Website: apple
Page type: customer-info-address
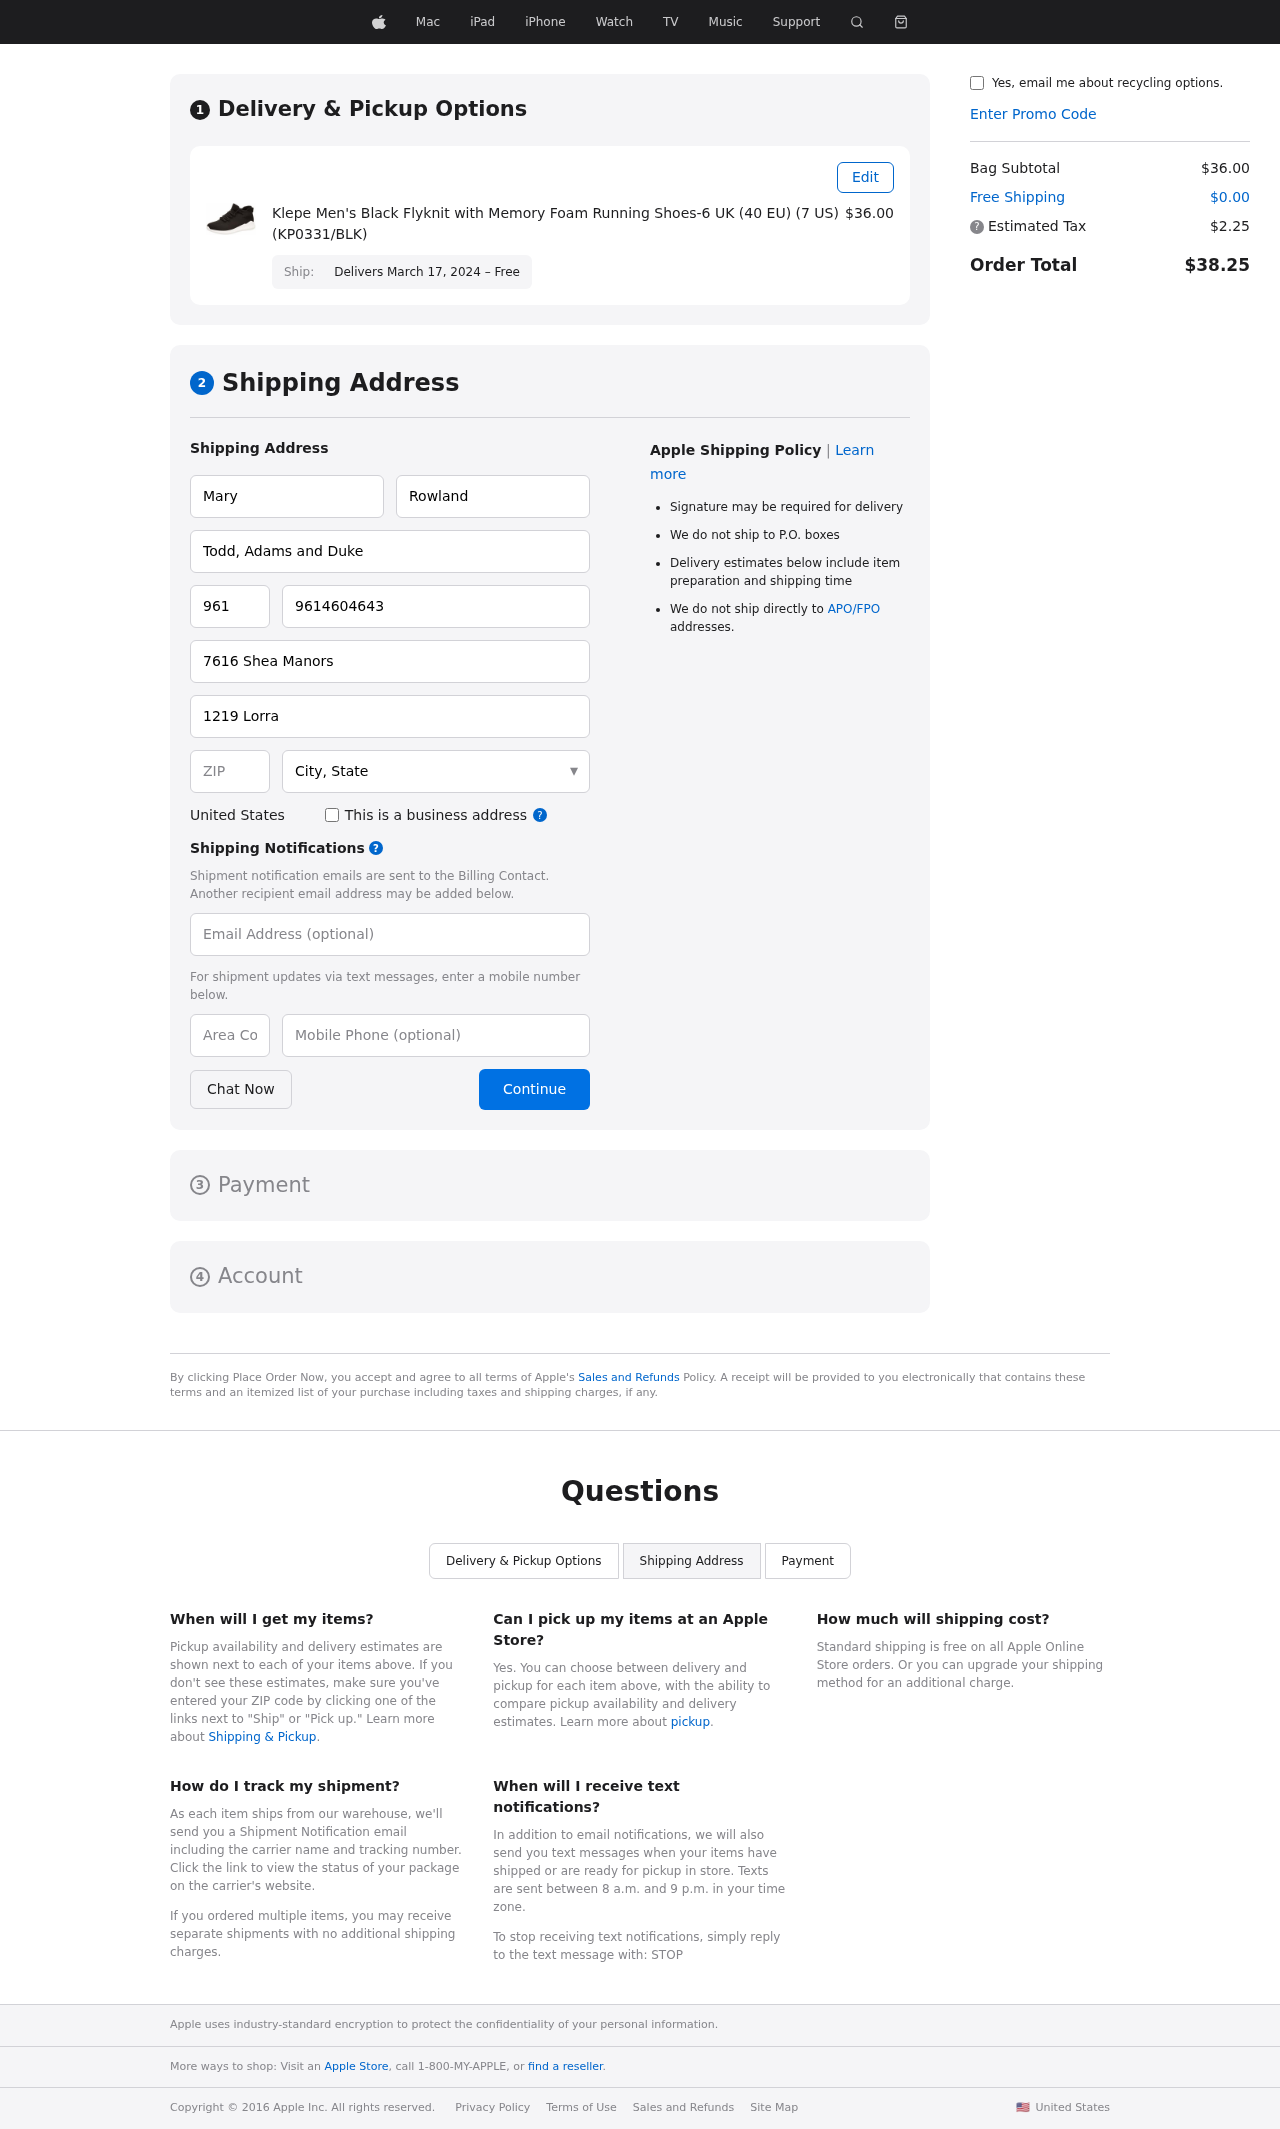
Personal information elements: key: PII_CITY_STATE
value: Manningbury, OK
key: PII_COMPANY
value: Todd, Adams and Duke
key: PII_COUNTRY
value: United States
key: PII_EMAIL
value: mary_rowland@yahoo.com
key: PII_FIRSTNAME
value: Mary
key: PII_LASTNAME
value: Rowland
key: PII_PHONE
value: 9614604643
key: PII_PHONE_ALT
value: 8354836864
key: PII_PHONE_ALT_AREA
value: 835
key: PII_PHONE_AREA
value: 961
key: PII_POSTCODE
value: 24050
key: PII_STREET
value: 7616 Shea Manors
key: PII_STREET2
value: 1219 Lorraine Extensions Suite 363
Product elements: key: PRODUCT1_NAME
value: Klepe Men's Black Flyknit with Memory Foam Running Shoes-6 UK (40 EU) (7 US) (KP0331/BLK)
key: PRODUCT1_PRICE
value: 36
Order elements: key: ORDER_DELIVERY_DATE
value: Delivers March 17, 2024 – Free
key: ORDER_SUBTOTAL
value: $36.00
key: ORDER_SHIPPING_COST
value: $0.00
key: ORDER_TAX
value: $2.25
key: ORDER_TOTAL
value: $38.25